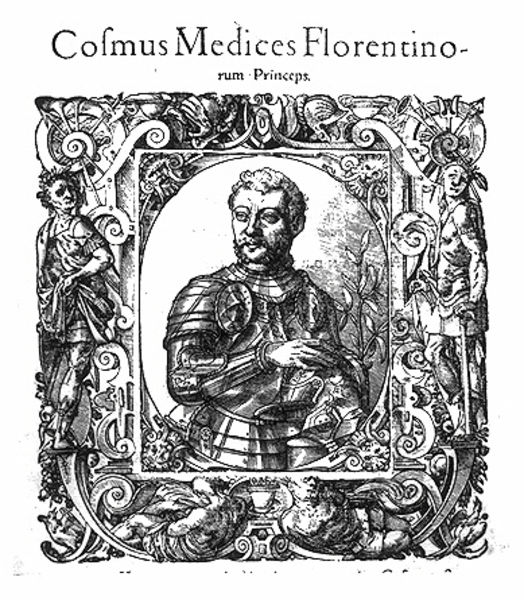
Titel: Bildnis des Cosimo de Medici I, Herzog der Toskana
Künstler: Tobias Stimmer
Institution: (Seriendruck)
Schlagwörter: baum, mann, schwarz, ornament, bart, arm, halten, rahmen, tod, vollbart, bildnis, portrait, porträt, figur, haare, pflanze, locken, oval, grafik, graphik, figuren, soldier, ornamente, print, plant, buch, rechteck, druck, radierung, stich, titel, soldat, titelblatt, helm, lilie, ritter, rüstung, wappen, flower, man, prinz, florenz, armor, armour, feldherr, knight, volute, drawing, paper, emblem, kupferstich, black and white, frame, beard, ornamnet, arabesken, spiral, fratze, human, medici, latein, vasari, trompete, art, detail, frontispiz, indianer, atlanten, border, medicus, bearded, framed, ruler, detailed, florence, voulte, sigil, llie, princeps, sovereign, cosimo de medici, cofmus medices florention